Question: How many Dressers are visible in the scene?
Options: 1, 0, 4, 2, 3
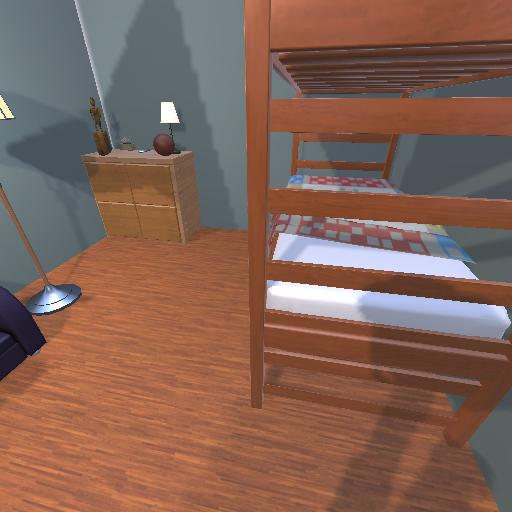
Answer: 1